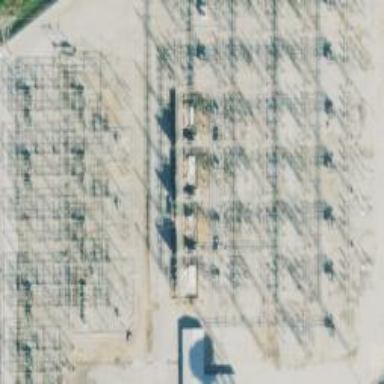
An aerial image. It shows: Switch for power supply.